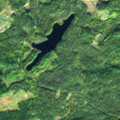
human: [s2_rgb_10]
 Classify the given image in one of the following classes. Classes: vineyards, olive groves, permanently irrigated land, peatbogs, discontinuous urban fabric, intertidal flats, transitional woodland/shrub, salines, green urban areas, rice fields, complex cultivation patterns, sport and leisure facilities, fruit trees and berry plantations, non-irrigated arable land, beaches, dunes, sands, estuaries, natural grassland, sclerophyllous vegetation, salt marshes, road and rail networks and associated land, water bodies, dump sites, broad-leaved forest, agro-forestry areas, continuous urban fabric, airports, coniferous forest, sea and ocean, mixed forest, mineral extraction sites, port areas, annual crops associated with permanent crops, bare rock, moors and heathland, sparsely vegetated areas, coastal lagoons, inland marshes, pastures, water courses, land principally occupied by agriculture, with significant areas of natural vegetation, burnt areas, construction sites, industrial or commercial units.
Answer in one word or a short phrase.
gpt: coniferous forest, mixed forest, transitional woodland/shrub